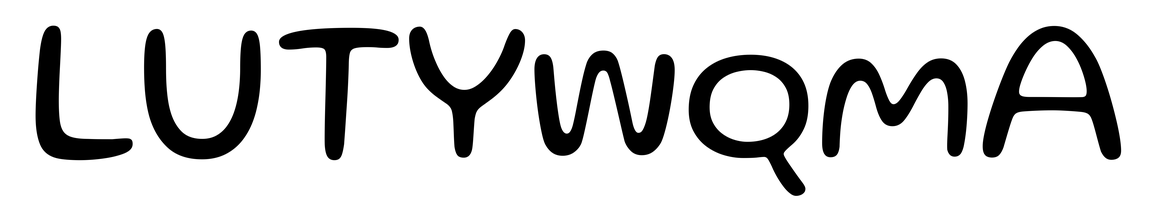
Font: Gluten_Light